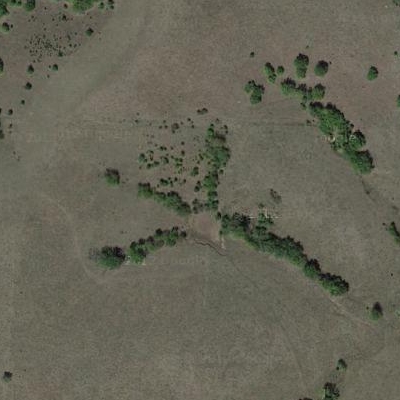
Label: Grass